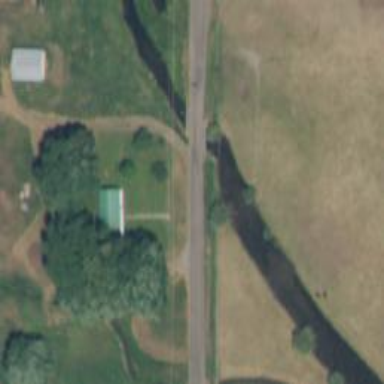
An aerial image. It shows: Residential road with bridge.